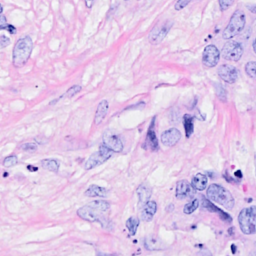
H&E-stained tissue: Breast